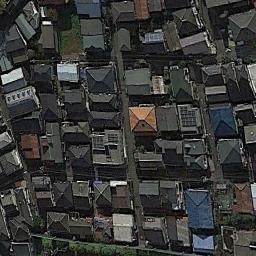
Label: dense_residential